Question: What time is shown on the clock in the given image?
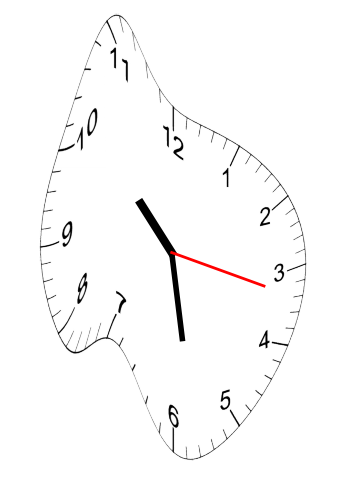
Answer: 10:28:17